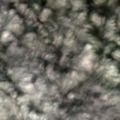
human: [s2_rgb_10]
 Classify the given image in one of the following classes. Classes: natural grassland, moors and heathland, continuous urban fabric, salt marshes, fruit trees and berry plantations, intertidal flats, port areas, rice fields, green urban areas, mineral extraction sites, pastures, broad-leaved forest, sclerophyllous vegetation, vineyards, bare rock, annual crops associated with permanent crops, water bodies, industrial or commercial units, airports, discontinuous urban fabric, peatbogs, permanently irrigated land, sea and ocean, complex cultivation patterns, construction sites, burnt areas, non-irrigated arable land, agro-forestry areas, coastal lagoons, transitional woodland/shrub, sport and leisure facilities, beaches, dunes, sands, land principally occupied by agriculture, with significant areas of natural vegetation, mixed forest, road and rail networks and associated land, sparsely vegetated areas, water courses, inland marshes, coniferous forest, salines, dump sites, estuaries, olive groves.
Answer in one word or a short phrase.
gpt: discontinuous urban fabric, non-irrigated arable land, pastures, transitional woodland/shrub